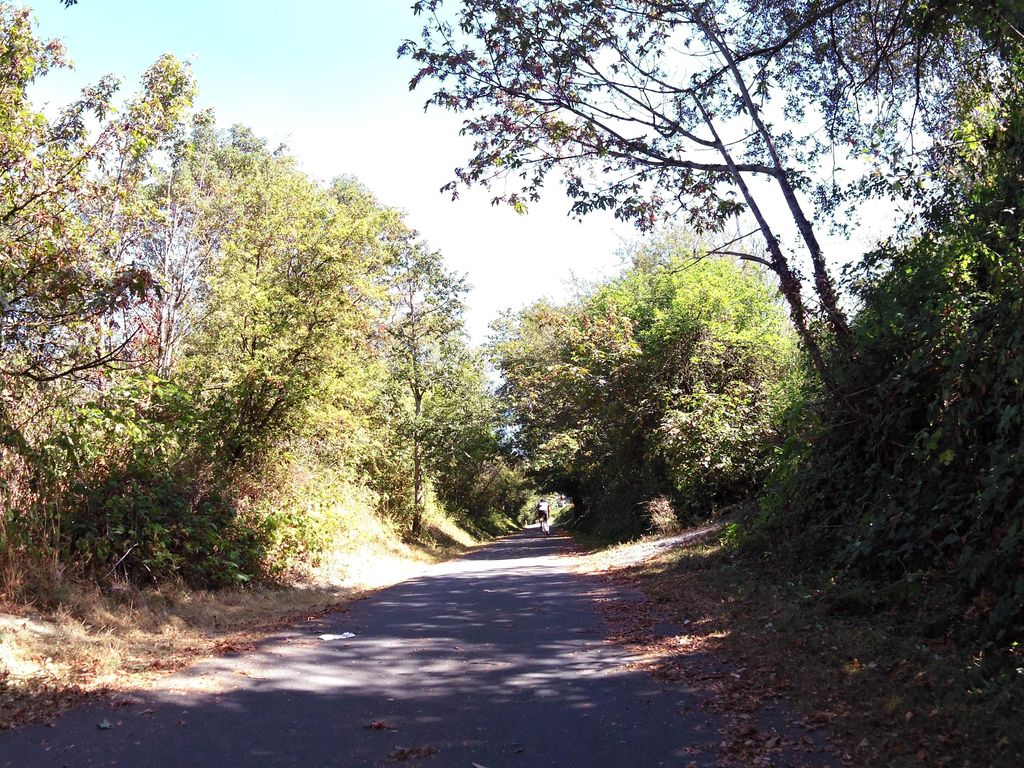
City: victoria